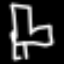
Label: chair